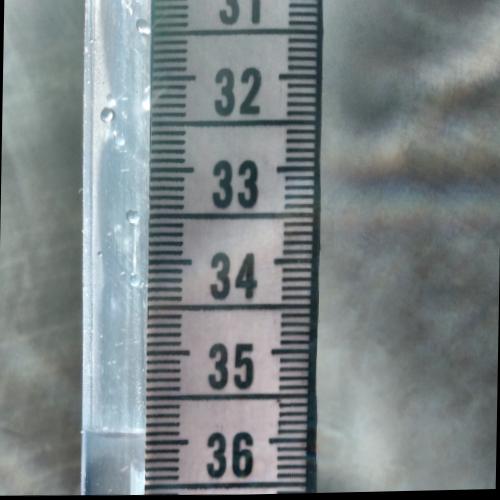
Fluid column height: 35.9 cm